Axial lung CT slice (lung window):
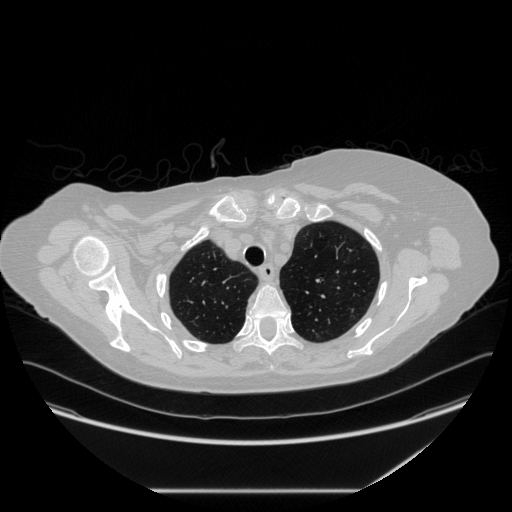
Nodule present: no